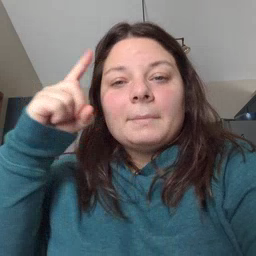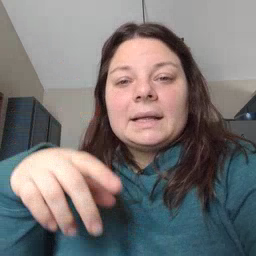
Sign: penny